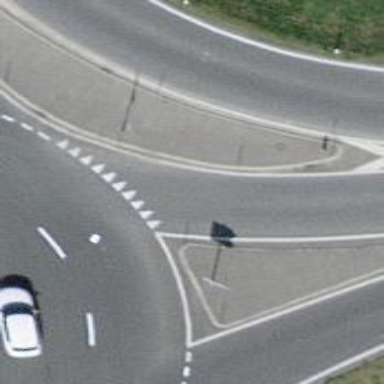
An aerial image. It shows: Road with "give way" sign.